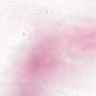
Metastatic tissue present: no